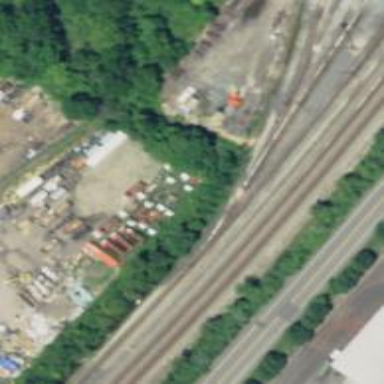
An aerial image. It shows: Railway siding for service.